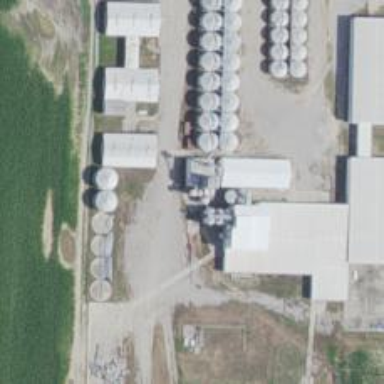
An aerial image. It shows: Silo.